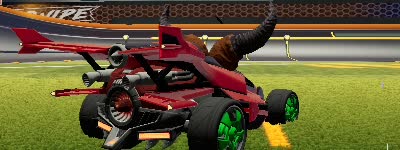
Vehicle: aftershock